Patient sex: M
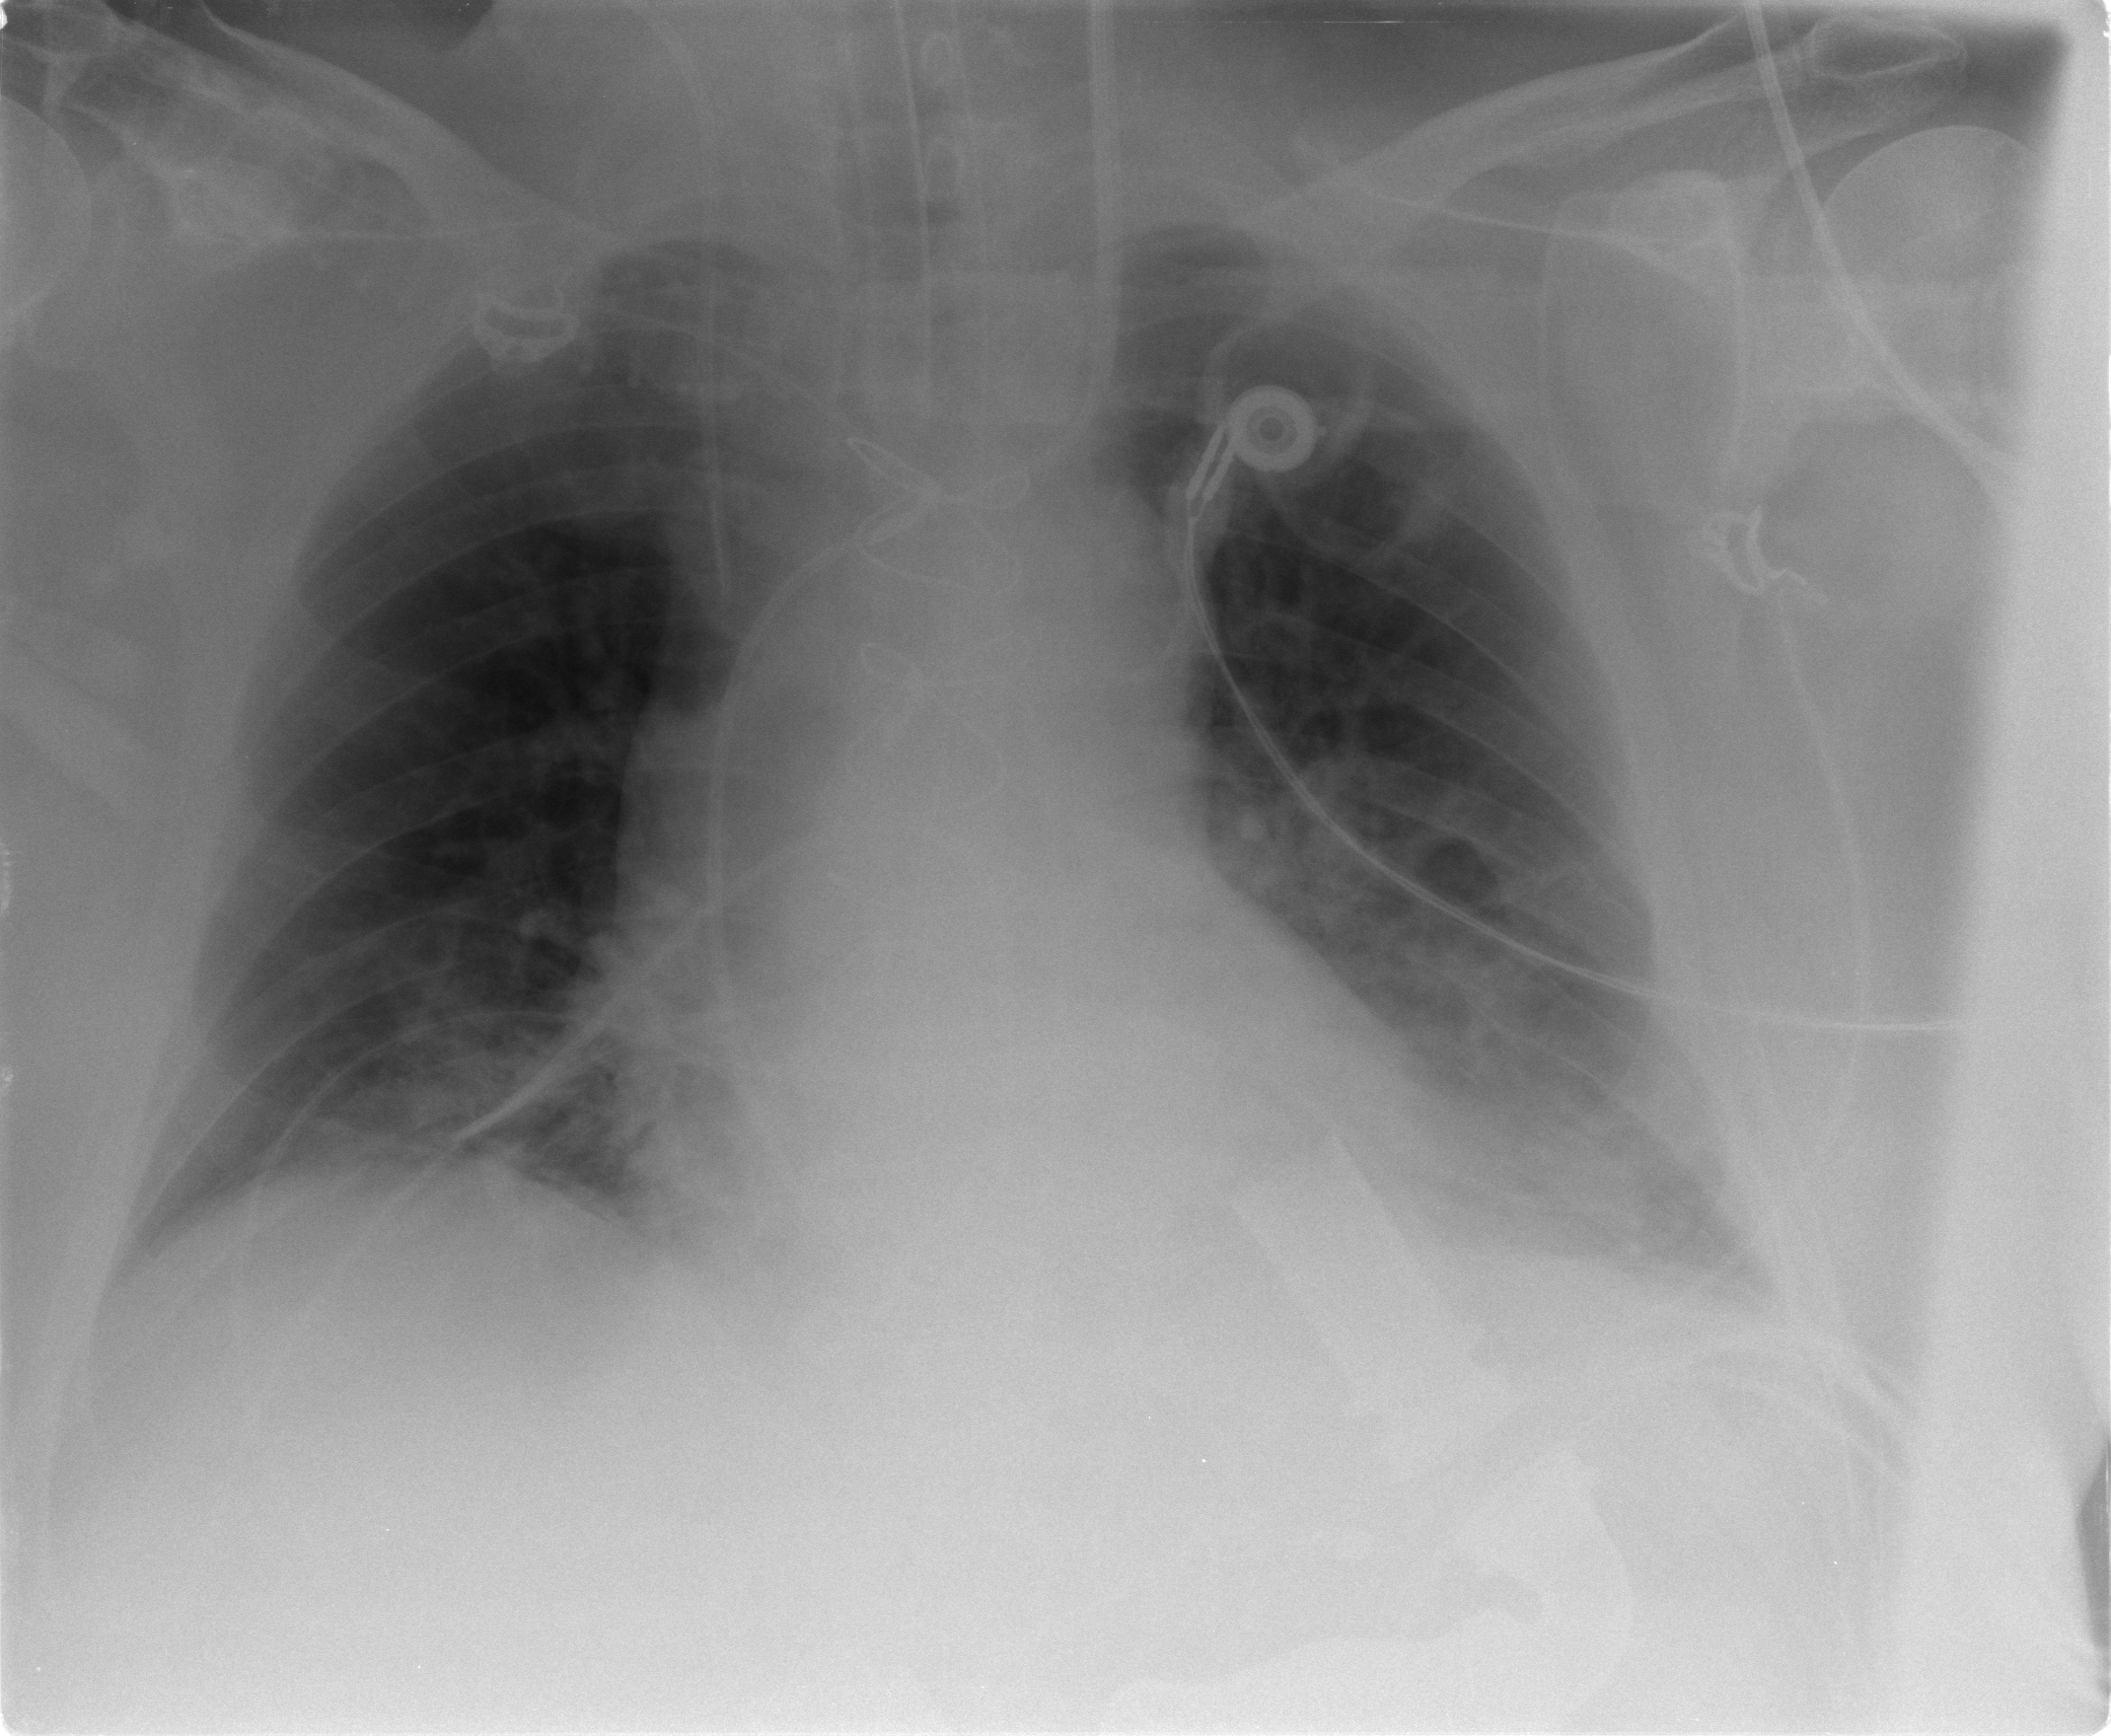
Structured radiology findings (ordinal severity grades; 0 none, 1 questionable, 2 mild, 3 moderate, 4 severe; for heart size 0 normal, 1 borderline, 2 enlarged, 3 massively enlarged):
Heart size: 2
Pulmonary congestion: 2
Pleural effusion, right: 0
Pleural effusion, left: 2
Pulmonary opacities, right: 2
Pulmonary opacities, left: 0
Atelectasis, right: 2
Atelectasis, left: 2